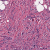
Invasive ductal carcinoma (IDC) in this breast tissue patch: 0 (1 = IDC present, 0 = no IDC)